高二 · 代数
函数 $f_{1}(x)=A \sin (\omega x+\varphi)\left(A>0, \omega>0,|\varphi|<\frac{\pi}{2}\right)$ 的一段图象过点 $(0,1)$, 如图所示.

(1)求函数 $f_{1}(x)$ 的表达式;

(2) 将函数 $y=f_{1}(x)$ 的图象向右平移 $\frac{\pi}{4}$ 个单位, 得函数 $y=f_{2}(x)$ 的图象, 求 $y=f_{2}(x)$ 的最大值, 并求出此时自变量 $x$ 的集合.
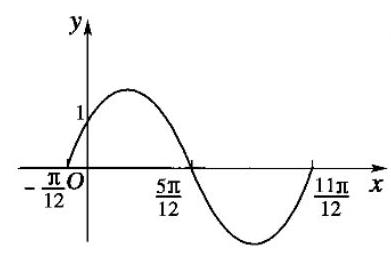
答案: (1) $f_{1}(x)=2 \sin \left(2 x+\frac{\pi}{6}\right)$. (2) $y_{\text {max }}=2 . x$ 的取值集合为 $\left\{x \left\lvert\, x=k \pi+\frac{5 \pi}{12}\right., k \in Z\right\}$
解析: (1)由图知, $T=\pi$, 于是 $\omega=\frac{2 \pi}{T}=2$. 将 $y=A \sin 2 x$ 的图象向左平移 $\frac{\pi}{12}$,

得 $y=A \sin (2 x+\varphi)$ 的图象, 于是 $\varphi=2 \cdot \frac{\pi}{12}=\frac{\pi}{6}$. 将 $(0,1)$ 代入 $y=A \sin \left(2 x+\frac{\pi}{6}\right)$, 得 $A=2$.

故 $f_{1}(x)=2 \sin \left(2 x+\frac{\pi}{6}\right)$.

(2)依题意, $f_{2}(x)=2 \sin \left[2\left(x-\frac{\pi}{4}\right)+\frac{\pi}{6}\right]=-2 \cos \left(2 x+\frac{\pi}{6}\right)$,

当 $2 x+\frac{\pi}{6}=2 k \pi+\pi$, 即 $x=k \pi+\frac{5 \pi}{12}(k \in \mathrm{Z})$ 时, $y_{\text {max }}=2$.

$x$ 的取值集合为 $\left\{x \left\lvert\, x=k \pi+\frac{5 \pi}{12}\right., k \in Z\right\}$.

已知函数 $y=A \sin (\omega x+\varphi)+B(A>0, \omega>0)$ 的图象求解析式

(1) $A=\frac{y_{\max }-y_{\text {min }}}{2}, B=\frac{y_{\max }+y_{\text {min }}}{2}$.

(2)由函数的周期 $T$ 求 $\omega, T=\frac{2 \pi}{\omega}$.

(3)利用“五点法”中相对应的特殊点求 $\varphi$.